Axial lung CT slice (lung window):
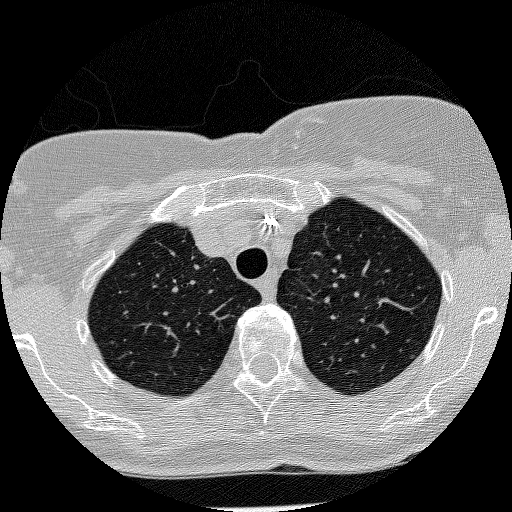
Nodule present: no